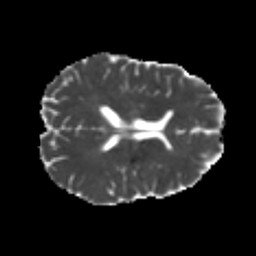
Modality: MD
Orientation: axial
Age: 22
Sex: male
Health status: healthy
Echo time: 0.074 s